Question: I've been trying to make a julia set viewer over at my site <URL>, but I'm currently having trouble getting the program to display the correct julia set. For example, when testing with C value 0+0i, I get the following image:

The result is supposed to be a circle. I'm not sure why this is happening. I wrote my own complex numbers library and plotting functions, and they are posted below. Any help would be appreciated;
'''
function complexNum(real, imaginary) {
this.real = real;
this.imaginary = imaginary;
return this;
}
function addComplex(c1, c2) {
this.real = c1.real + c2.real;
this.imaginary = c1.imaginary + c2.imaginary;
return this;
}
function multComplex(c1, c2) {
this.real = (c1.real * c2.real) - (c1.imaginary * c2.imaginary);
this.imaginary = (c1.real * c2.imaginary) + (c2.real * c1.imaginary);
return this;
}
function dispComplex(c) {
var sign = '';
if (c.imaginary >= 0) {
sign = '+';
}
return c.real + sign + c.imaginary + "i";
}
function getComplexModulus(c) {
return Math.sqrt((c.real * c.real) + (c.imaginary * c.imaginary));
}
//globals
var MAXITERATION = 100;
var BOUNDARY = 4;
var CANVASID = "juliaDraw";
var CONTEXT = document.getElementById("juliaDraw").getContext('2d');
var HEIGHT = 750;
var WIDTH = 750;
var juliaImageData = CONTEXT.createImageData(WIDTH, HEIGHT);
function readInput(inputID) {
return document.getElementById(inputID).value;
}
function drawPointOnCanvas(x, y, color) {
//console.log('drawing pixel at '+x+','+y);
CONTEXT.fillStyle = color;
CONTEXT.fillRect(x, y, 1, 1);
}
function createArray(length) {
var arr = new Array(length || 0),
i = length;
if (arguments.length > 1) {
var args = Array.prototype.slice.call(arguments, 1);
while (i--) arr[length - 1 - i] = createArray.apply(this, args);
}
return arr;
}
function doesPointEscape(c, complexNum) {
var iterations = 0;
var escaped = false;
while ((!escaped) && (iterations < MAXITERATION)) {
if (getComplexModulus(complexNum) > BOUNDARY) {
escaped = true;
}
complexNum = addComplex(multComplex(complexNum, complexNum), c);
iterations++;
}
if (escaped) {
return true;
} else {
return false;
}
}
function plotJuliaSet(canvasID, width, height, c, start, stepsize) {
var complexNumberArray = createArray(width + 1, height + 1);
var doesPointEscapeArray = createArray(width + 1, height + 1);
var real = start.real;
var imaginary = start.imaginary;
console.log('====Drawing Set====');
console.log('c = ' + dispComplex(c));
for (var x = 0; x <= width; x++) {
imaginary = start.imaginary;
for (var y = 0; y <= height; y++) {
complexNumberArray[x][y] = new complexNum(real, imaginary);
doesPointEscapeArray[x][y] = doesPointEscape(c, complexNumberArray[x][y]);
if (doesPointEscapeArray[x][y]) {
//drawPointOnCanvas(x, y,'blue');
} else {
drawPointOnCanvas(x, y, 'black');
//console.log('point '+dispComplex(complexNumberArray[x][y])+' does not escape');
}
imaginary = imaginary - stepsize;
}
real = real + stepsize;
}
//CONTEXT.putImageData(juliaImageData, 0, 0);
console.log('done');
}
function defaultDraw() {
CONTEXT.clearRect(0, 0, WIDTH, HEIGHT);
var start = new complexNum(-2, 2);
var c = new complexNum(0, 0);
plotJuliaSet(CANVASID, WIDTH, HEIGHT, c, start, 2 / 350);
}
function drawJulia() {
CONTEXT.clearRect(0, 0, WIDTH, HEIGHT);
var start = new complexNum(-2, 2);
var c = new complexNum(readInput('realValue') * 1, readInput('imagValue') * 1);
plotJuliaSet(CANVASID, WIDTH, HEIGHT, c, start, 2 / 350);
}
'''
'''
<!doctype html>
<html>
<head>
<title>Julia Set Viewer</title>
<style>
.desc {
float: right;
width: 300px;
}
#juliaDraw {
border: 1px dotted;
float: left;
}
</style>
</head>
<body>
<div class="desc">
<h1>Julia Set Viewer</h1>
<p>You can view Julia sets with this simple online tool. Don't know what a Julia set is? Learn about it <a href="https://www.youtube.com/watch?v=2AZYZ-L8m9Q">here.</a>
This script uses a complex number library that I built to handle the arithmetic required to process these images. The source code is hosted on my <a href="https://github.com/jamjar919">github.</a>
</p>
</div>
<canvas id="juliaDraw" width=750 height=750 onClick="defaultDraw()"></canvas>
<div class="controls">
<form>
<label>Real:
<input type="text" id="realValue" value="0">
</label>
<label>Imag:
<input type="text" id="imagValue" value="0">
</label>
<input type="button" onClick="drawJulia()">
</form>
</div>
<script src="complex.js"></script>
<script src="juliaset.js"></script>
</body>
</html>
'''
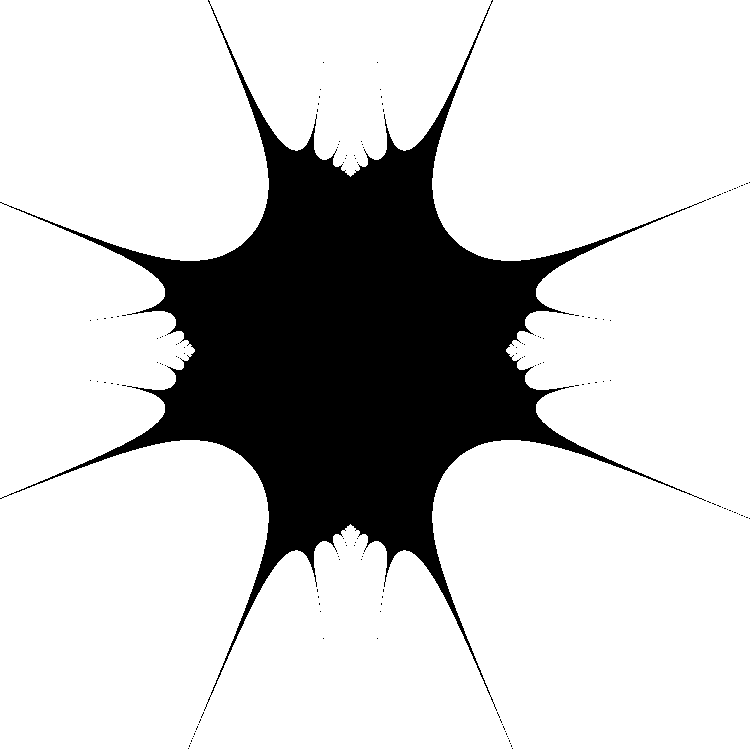
Answer: The problem stems from confusion over the use of the 'this' pointer in Javascript.
Change your Julia calculation in doesPointEscape() to
'''
complexNum = new addComplex(new multComplex(complexNum, complexNum), c);
'''
and it works.
This will return a new complex number from multComplex, then add it to c and return a new complex number from addComplex that is assigned to complexNum.
Your multComplex and addComplex functions use the 'this' pointer, but for the 'this' pointer to be referring to one of your complex numbers, you would have to be calling the function on an existing one, or calling 'new' to create a new one.
Alternatively, you could rewrite your multComplex() and addComplex() functions as
'''
function multComplex(c1, c2) {
var real = (c1.real * c2.real) - (c1.imaginary * c2.imaginary);
var imaginary = (c1.real * c2.imaginary) + (c2.real * c1.imaginary);
return new ComplexNum(real, imaginary);
}
function addComplex(c1, c2) {
var real = c1.real + c2.real;
var imaginary = c1.imaginary + c2.imaginary;
return new ComplexNum(real, imaginary);
}
'''
then your doesPointEscape() function should work as-is.